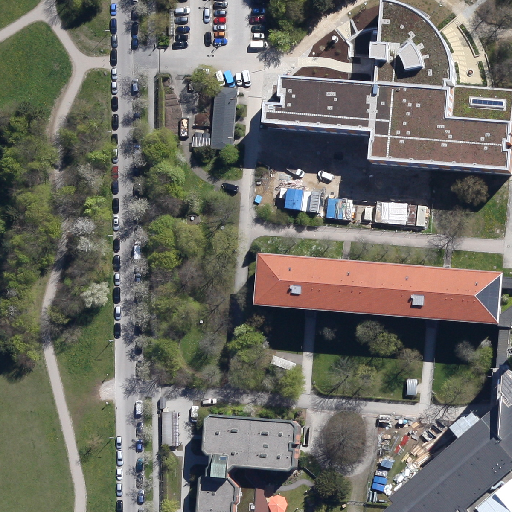
Referring expression: sidewalk along with tree